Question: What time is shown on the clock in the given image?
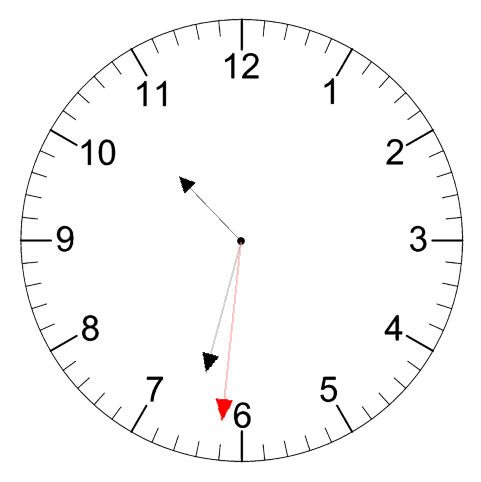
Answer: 10:32:31